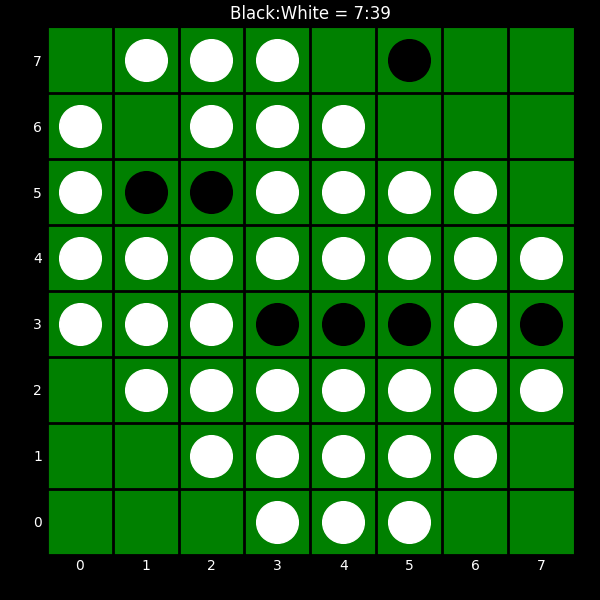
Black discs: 7
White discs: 39